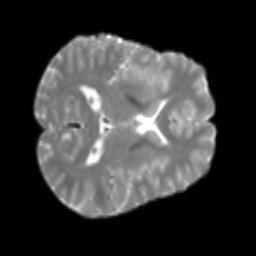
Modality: T2w
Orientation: axial
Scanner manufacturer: siemens
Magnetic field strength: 3 T
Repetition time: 4 s
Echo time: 0.0594 s